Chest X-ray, PA view. Patient: 24 years old, sex F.
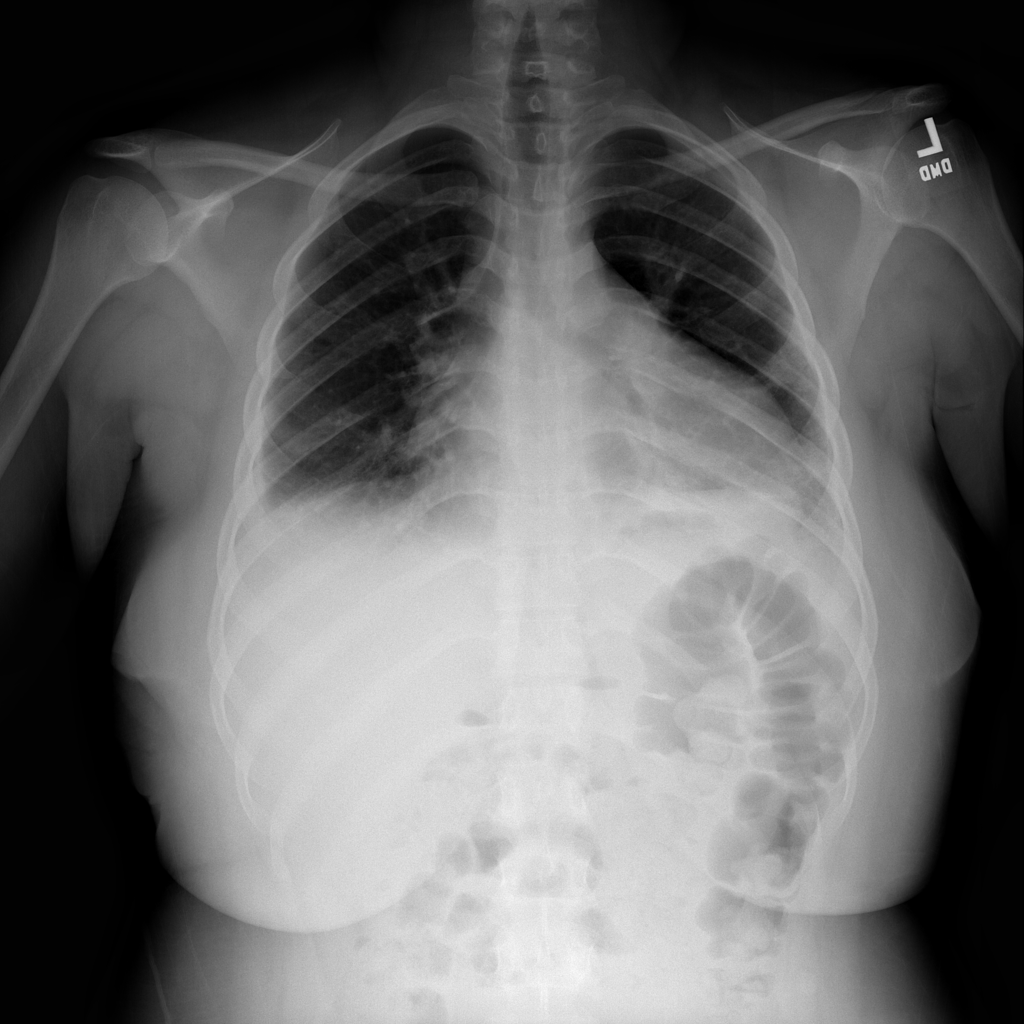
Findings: No Finding